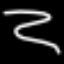
Label: squiggle